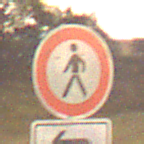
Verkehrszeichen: VerbotFussgaenger
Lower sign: RichtungsangabeDurchPfeile2
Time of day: Night
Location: Outdoor (Nature)
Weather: Clear
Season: NotSpecified
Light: Natural